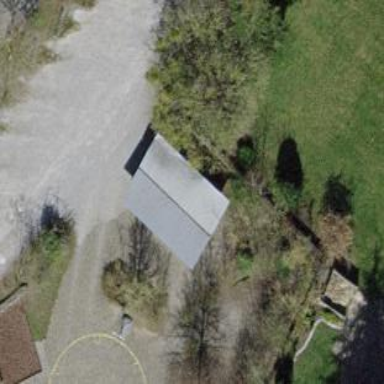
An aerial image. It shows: Shed building.